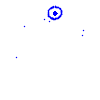
Particle: pion